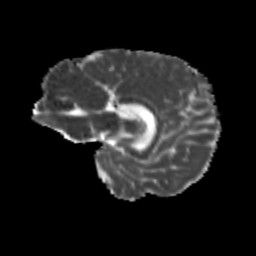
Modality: MD
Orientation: sagittal
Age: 14
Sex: male
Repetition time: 9.512 s
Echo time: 0.089 s